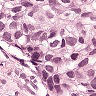
Metastatic tissue present: yes